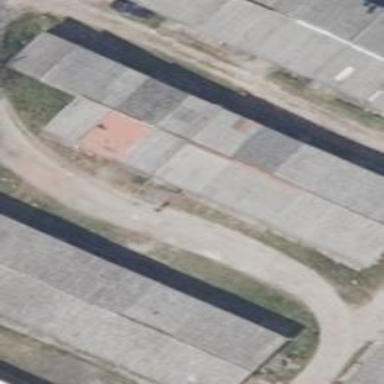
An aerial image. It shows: Group of garages.